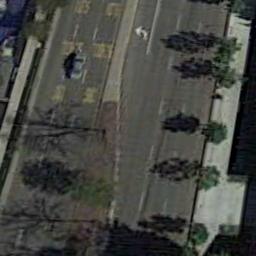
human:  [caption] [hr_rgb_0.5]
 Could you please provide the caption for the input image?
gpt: The straight freeway has a moving car .

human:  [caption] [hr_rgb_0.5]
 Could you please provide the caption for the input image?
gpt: There is a car on the freeway .

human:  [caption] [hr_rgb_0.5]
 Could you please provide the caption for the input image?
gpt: There are green belts on both sides of the freeway and there is a car on the freeway .

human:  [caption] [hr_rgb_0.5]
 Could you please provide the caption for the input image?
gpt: There was only one big truck on the highway .

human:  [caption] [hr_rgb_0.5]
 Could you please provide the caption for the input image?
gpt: There are several trees along the freeway .